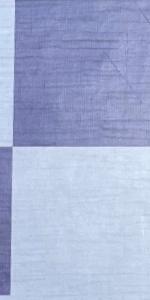
Label: Empty